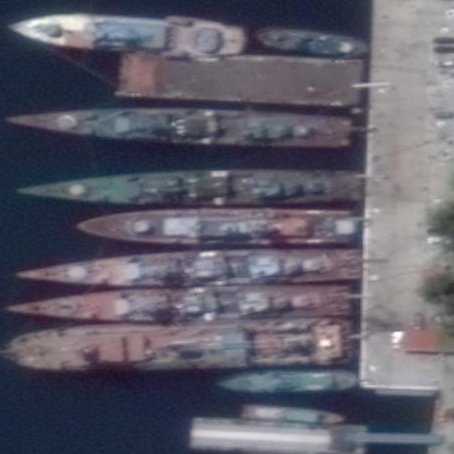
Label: destroyer